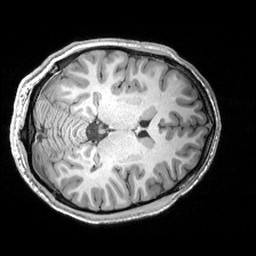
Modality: T1w
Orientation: axial
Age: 27
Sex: male
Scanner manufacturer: siemens
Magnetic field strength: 3 T
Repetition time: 2.53 s
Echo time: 0.00299 s